Interaction volume radius: 5 \u00c5
Interaction volume height: 15 \u00c5
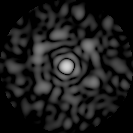
Disorder parameter: 0.7874